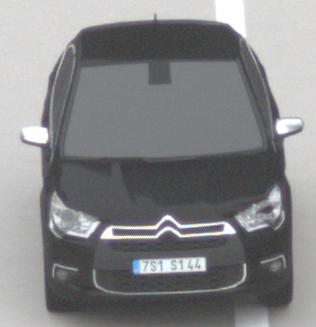
Make: Citroen
Model: DS 4 VTi 120
Detailed model: DS 4
Model produced from: 2011/05
Model produced until: 2015/01
Doors: 5
Color: black
Road condition: dry road
Daytime: morning or afternoon
Contrast: low contrast